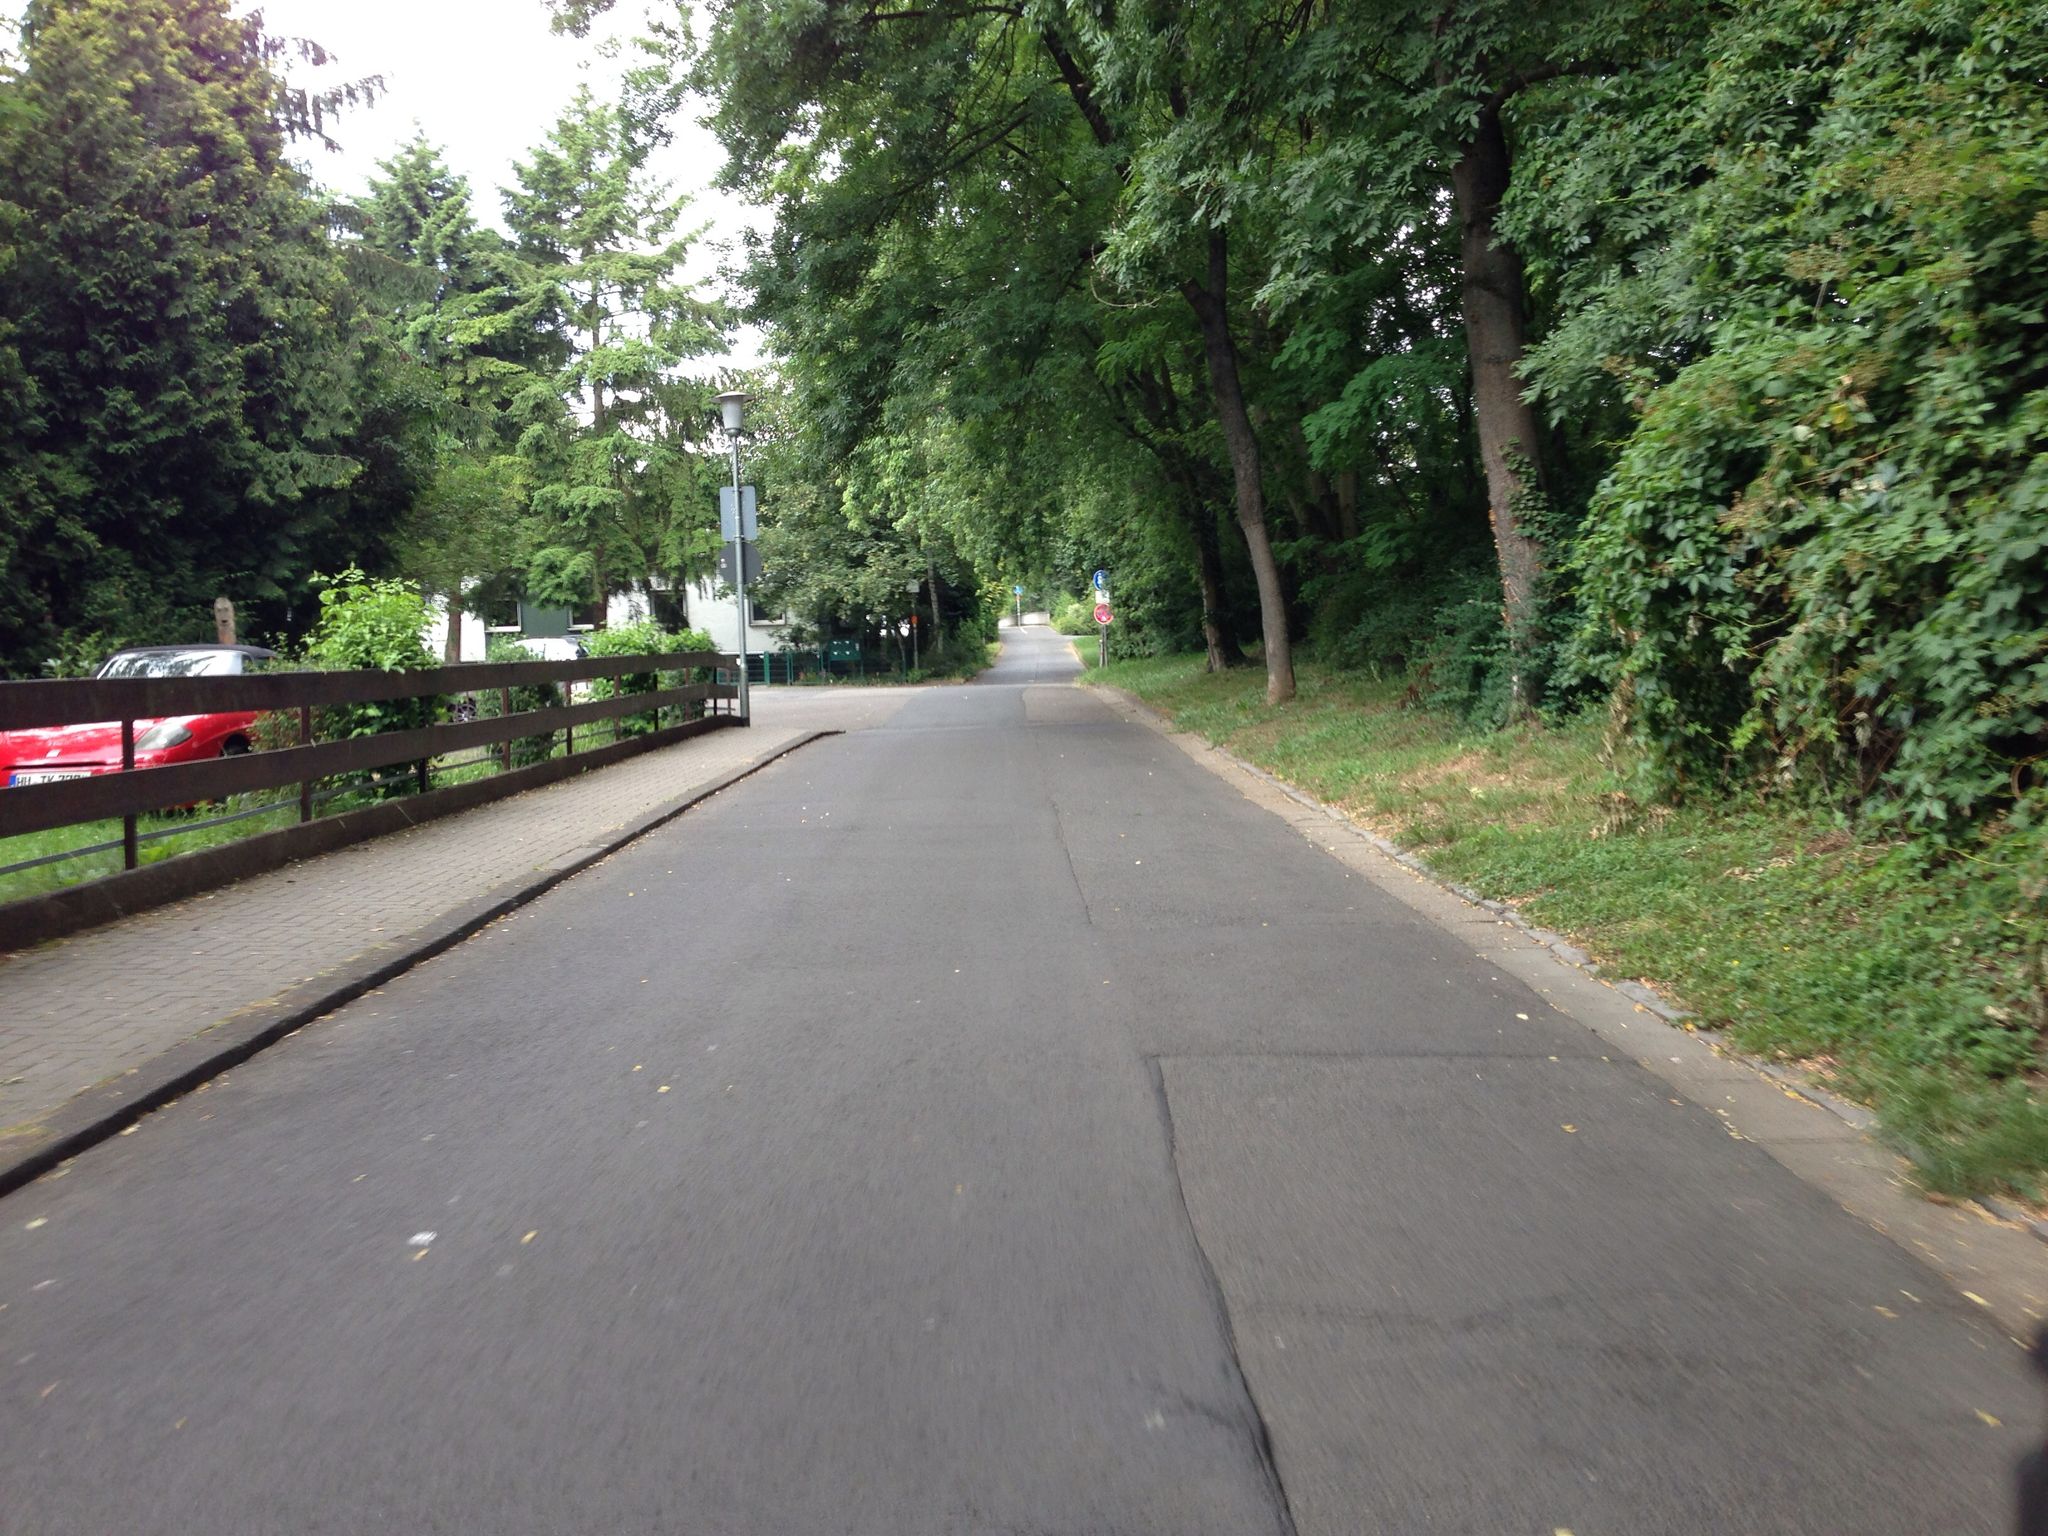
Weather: clear
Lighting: day
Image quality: slightly poor
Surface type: cycling surface
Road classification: residential, path
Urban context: urban centre
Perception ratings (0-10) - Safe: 4.68, Lively: 5.77, Beautiful: 8.81, Boring: 2.63, Depressing: 1.9, Wealthy: 6.3